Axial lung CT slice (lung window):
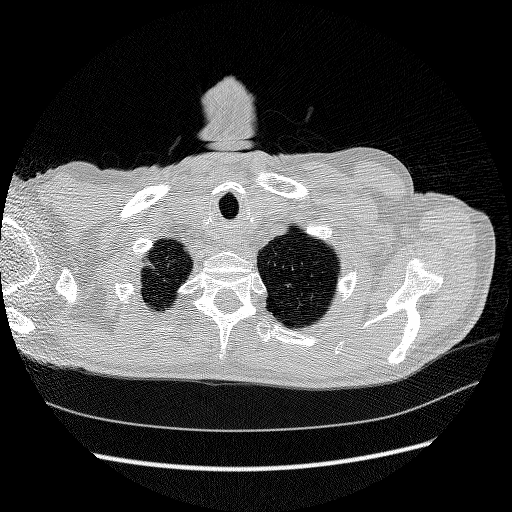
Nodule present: no